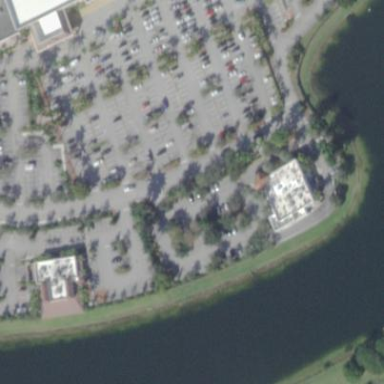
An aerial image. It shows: Parking area.